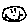
Label: smiley face